Fundus camera: canon
Shooting center: optic_disc
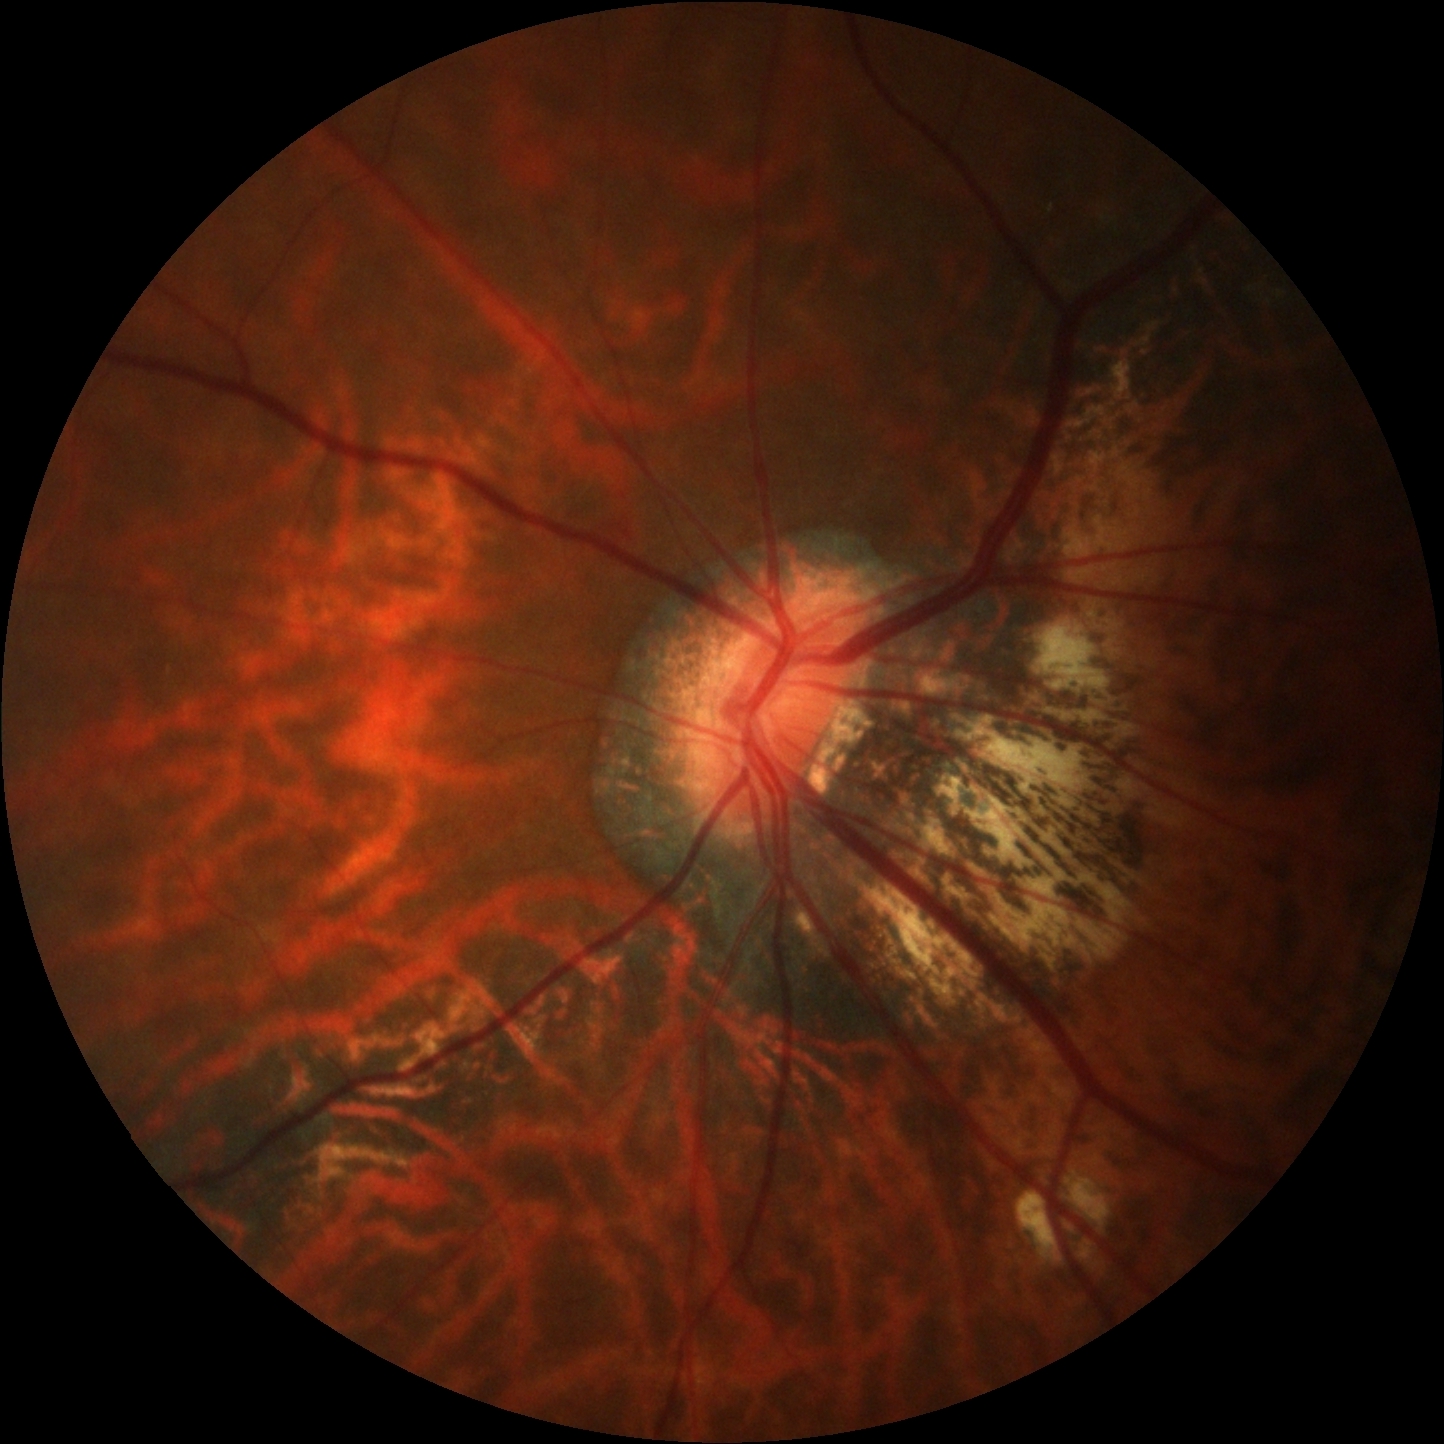
Pathologic myopia: yes
Patchy retinal atrophy: present
Retinal detachment: absent